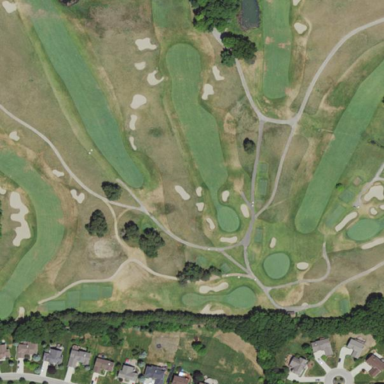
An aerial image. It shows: Rough grassy area used for golf.